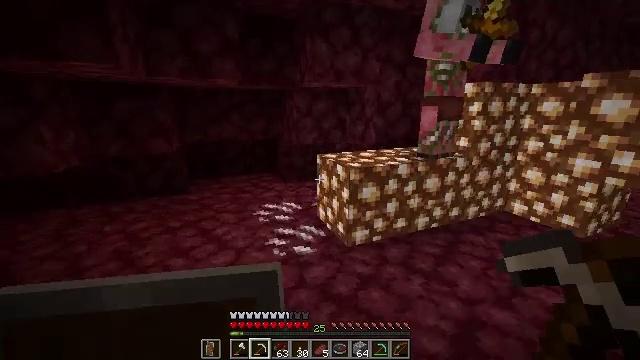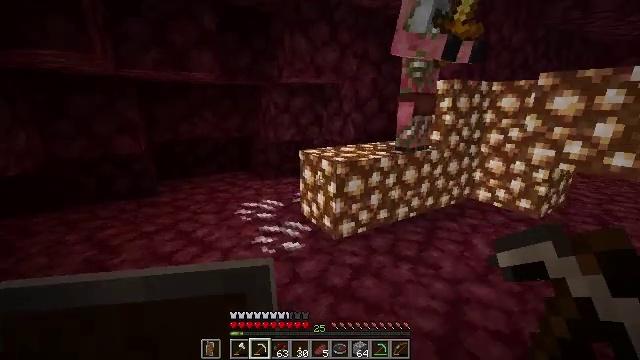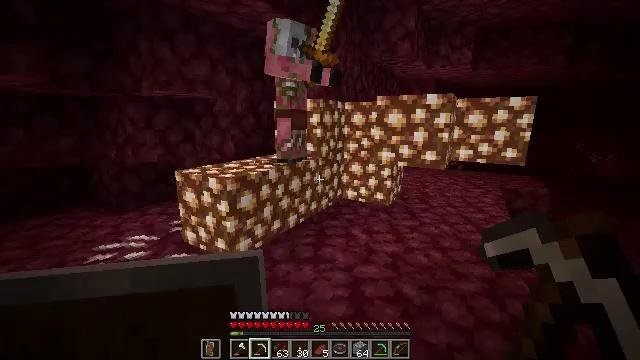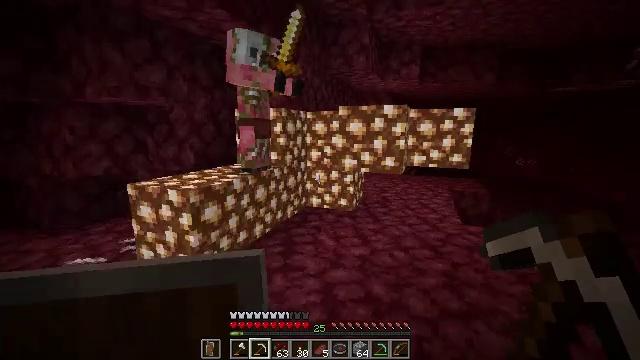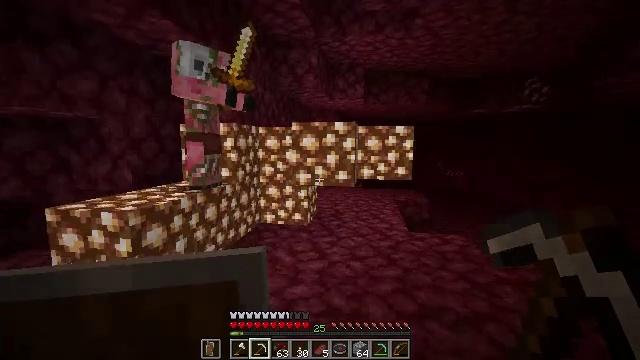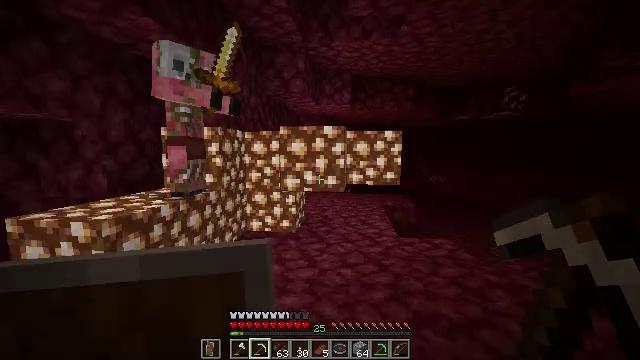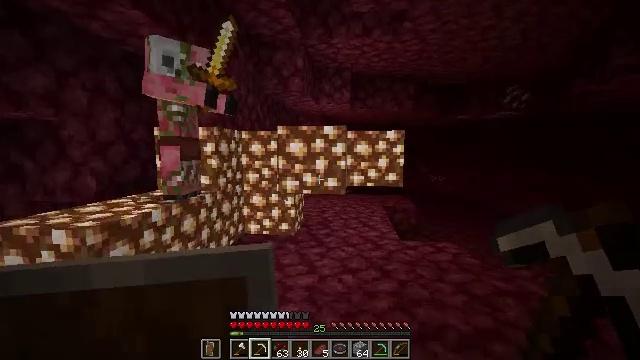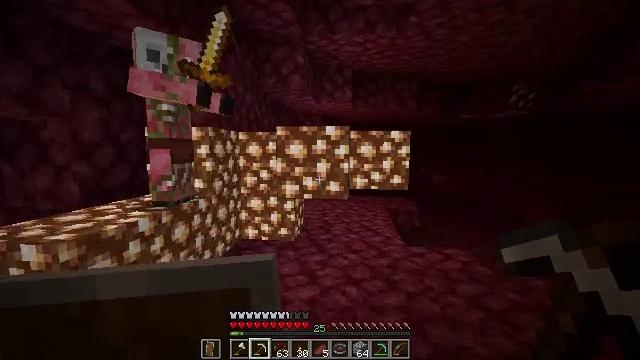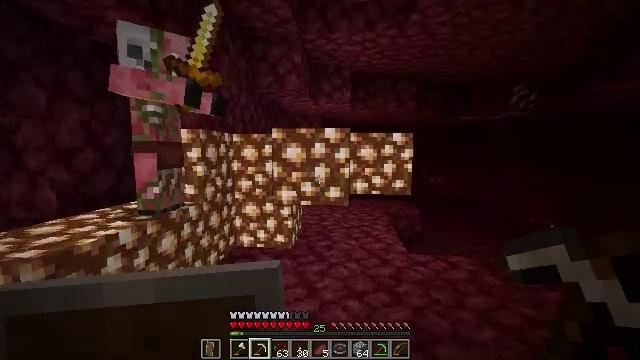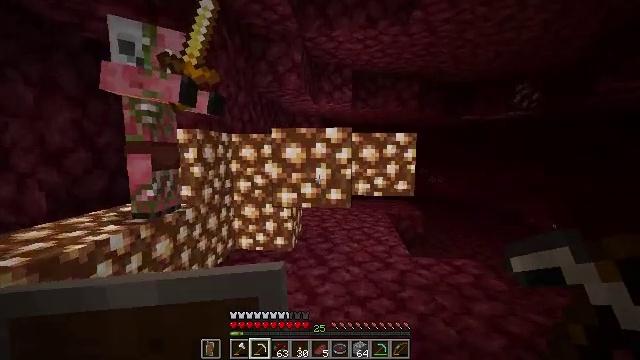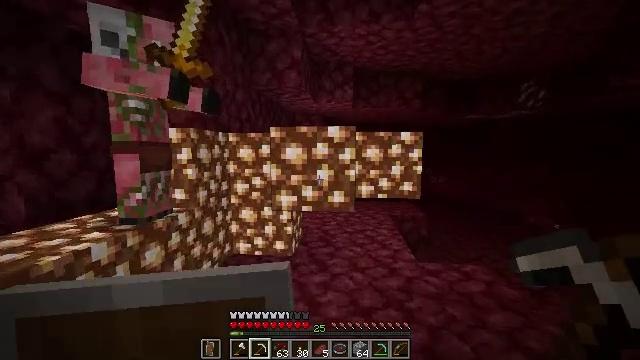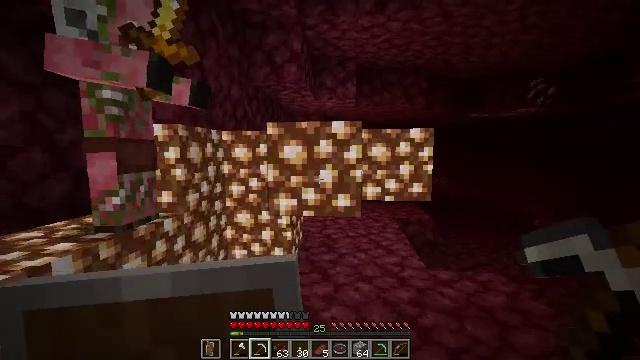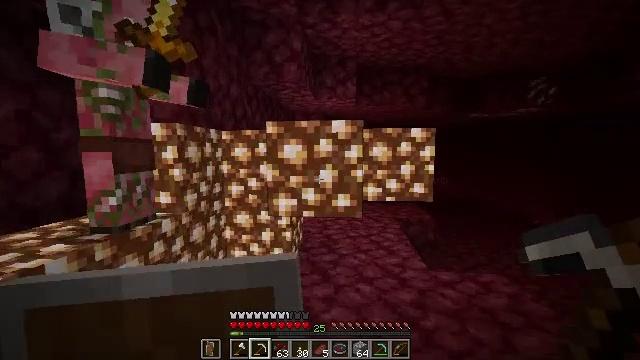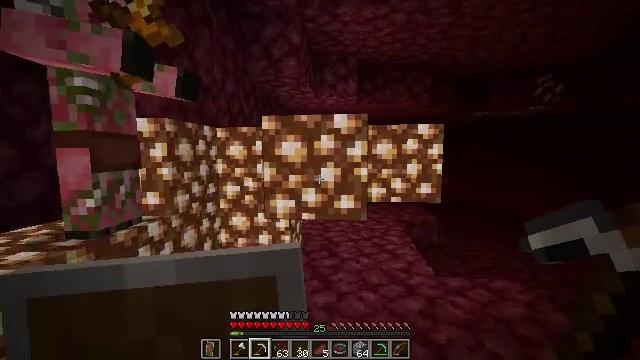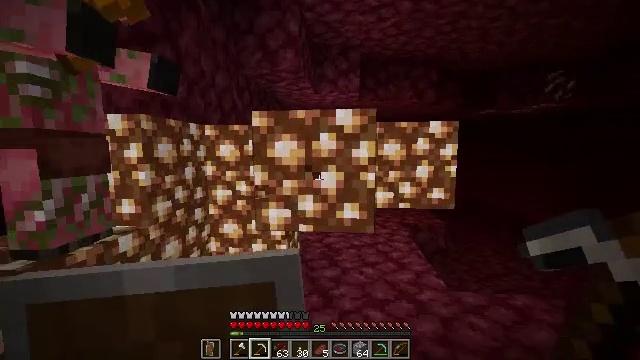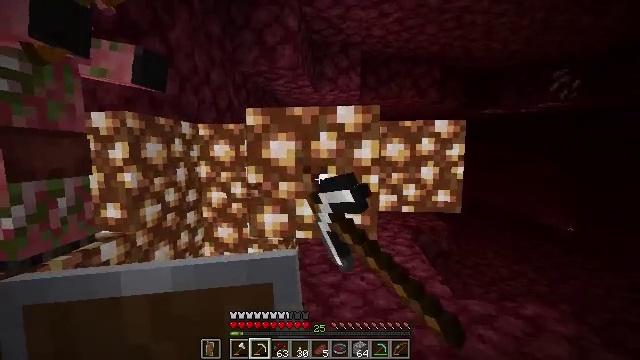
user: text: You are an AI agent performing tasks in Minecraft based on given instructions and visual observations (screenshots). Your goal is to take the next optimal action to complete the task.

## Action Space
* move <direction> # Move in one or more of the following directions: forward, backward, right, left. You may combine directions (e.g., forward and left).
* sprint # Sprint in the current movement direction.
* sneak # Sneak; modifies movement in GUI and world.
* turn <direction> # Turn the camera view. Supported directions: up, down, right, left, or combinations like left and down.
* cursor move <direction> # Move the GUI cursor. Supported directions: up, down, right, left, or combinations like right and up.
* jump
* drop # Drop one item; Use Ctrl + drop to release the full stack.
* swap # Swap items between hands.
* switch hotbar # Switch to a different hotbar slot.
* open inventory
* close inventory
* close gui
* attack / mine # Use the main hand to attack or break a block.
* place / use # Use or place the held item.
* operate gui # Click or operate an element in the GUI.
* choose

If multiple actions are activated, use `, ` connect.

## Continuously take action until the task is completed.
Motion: motion action
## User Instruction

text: Destroy the glowstone to harvest components.
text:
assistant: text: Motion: move left, turn right
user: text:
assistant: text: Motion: move left, turn right and up
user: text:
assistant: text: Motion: turn right and up
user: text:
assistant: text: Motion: move forward, turn right and up
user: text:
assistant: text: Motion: move forward, turn right and up
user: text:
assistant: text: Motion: move forward
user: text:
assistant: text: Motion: move forward
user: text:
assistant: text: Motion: move forward
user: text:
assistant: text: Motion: move forward
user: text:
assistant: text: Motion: move forward
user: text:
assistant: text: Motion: move forward
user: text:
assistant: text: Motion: move forward
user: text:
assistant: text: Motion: move forward
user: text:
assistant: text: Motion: move forward, attack / mine
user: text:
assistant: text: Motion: attack / mine
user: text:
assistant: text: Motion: attack / mine
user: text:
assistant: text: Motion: attack / mine
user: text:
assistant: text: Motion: attack / mine
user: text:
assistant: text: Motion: attack / mine
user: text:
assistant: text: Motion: attack / mine
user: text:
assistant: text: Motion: attack / mine
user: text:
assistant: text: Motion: no_op
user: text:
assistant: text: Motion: no_op
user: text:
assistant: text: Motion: no_op
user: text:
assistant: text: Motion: no_op
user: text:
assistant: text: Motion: no_op
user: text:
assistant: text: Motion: no_op
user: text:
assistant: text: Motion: attack / mine
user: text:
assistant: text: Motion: attack / mine
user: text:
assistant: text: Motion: attack / mine